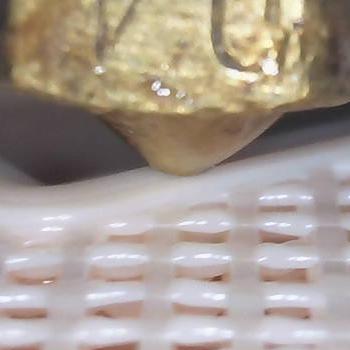
Flow rate: 168%